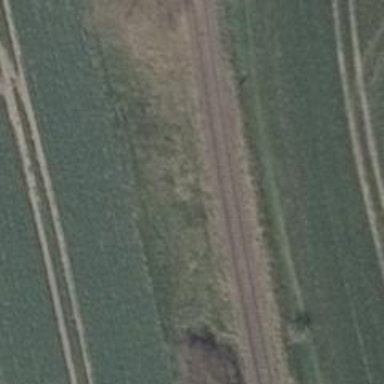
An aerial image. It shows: Railway signal.